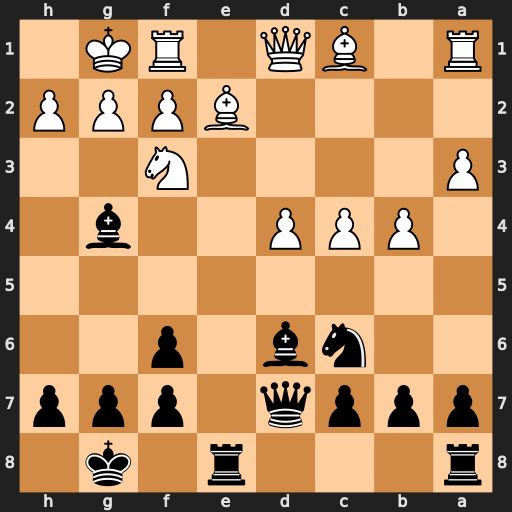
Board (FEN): r3r1k1/pppq1ppp/2nb1p2/8/1PPP2b1/P4N2/4BPPP/R1BQ1RK1
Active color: b
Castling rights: -
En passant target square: -
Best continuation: Rxe2 Qxe2 Nxd4 Nxd4 Bxe2